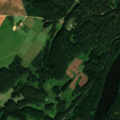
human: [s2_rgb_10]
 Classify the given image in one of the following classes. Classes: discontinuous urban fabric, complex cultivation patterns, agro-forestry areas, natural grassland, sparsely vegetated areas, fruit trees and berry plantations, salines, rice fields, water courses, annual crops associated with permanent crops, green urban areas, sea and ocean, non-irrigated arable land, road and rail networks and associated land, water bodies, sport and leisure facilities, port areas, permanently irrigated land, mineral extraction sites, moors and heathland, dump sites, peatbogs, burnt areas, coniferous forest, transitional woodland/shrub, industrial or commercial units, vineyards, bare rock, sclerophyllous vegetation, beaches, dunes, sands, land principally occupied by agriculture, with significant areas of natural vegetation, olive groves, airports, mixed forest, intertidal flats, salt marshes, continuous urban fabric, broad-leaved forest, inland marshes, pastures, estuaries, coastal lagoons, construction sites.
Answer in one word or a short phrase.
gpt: pastures, complex cultivation patterns, land principally occupied by agriculture, with significant areas of natural vegetation, coniferous forest, mixed forest, water courses